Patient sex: M
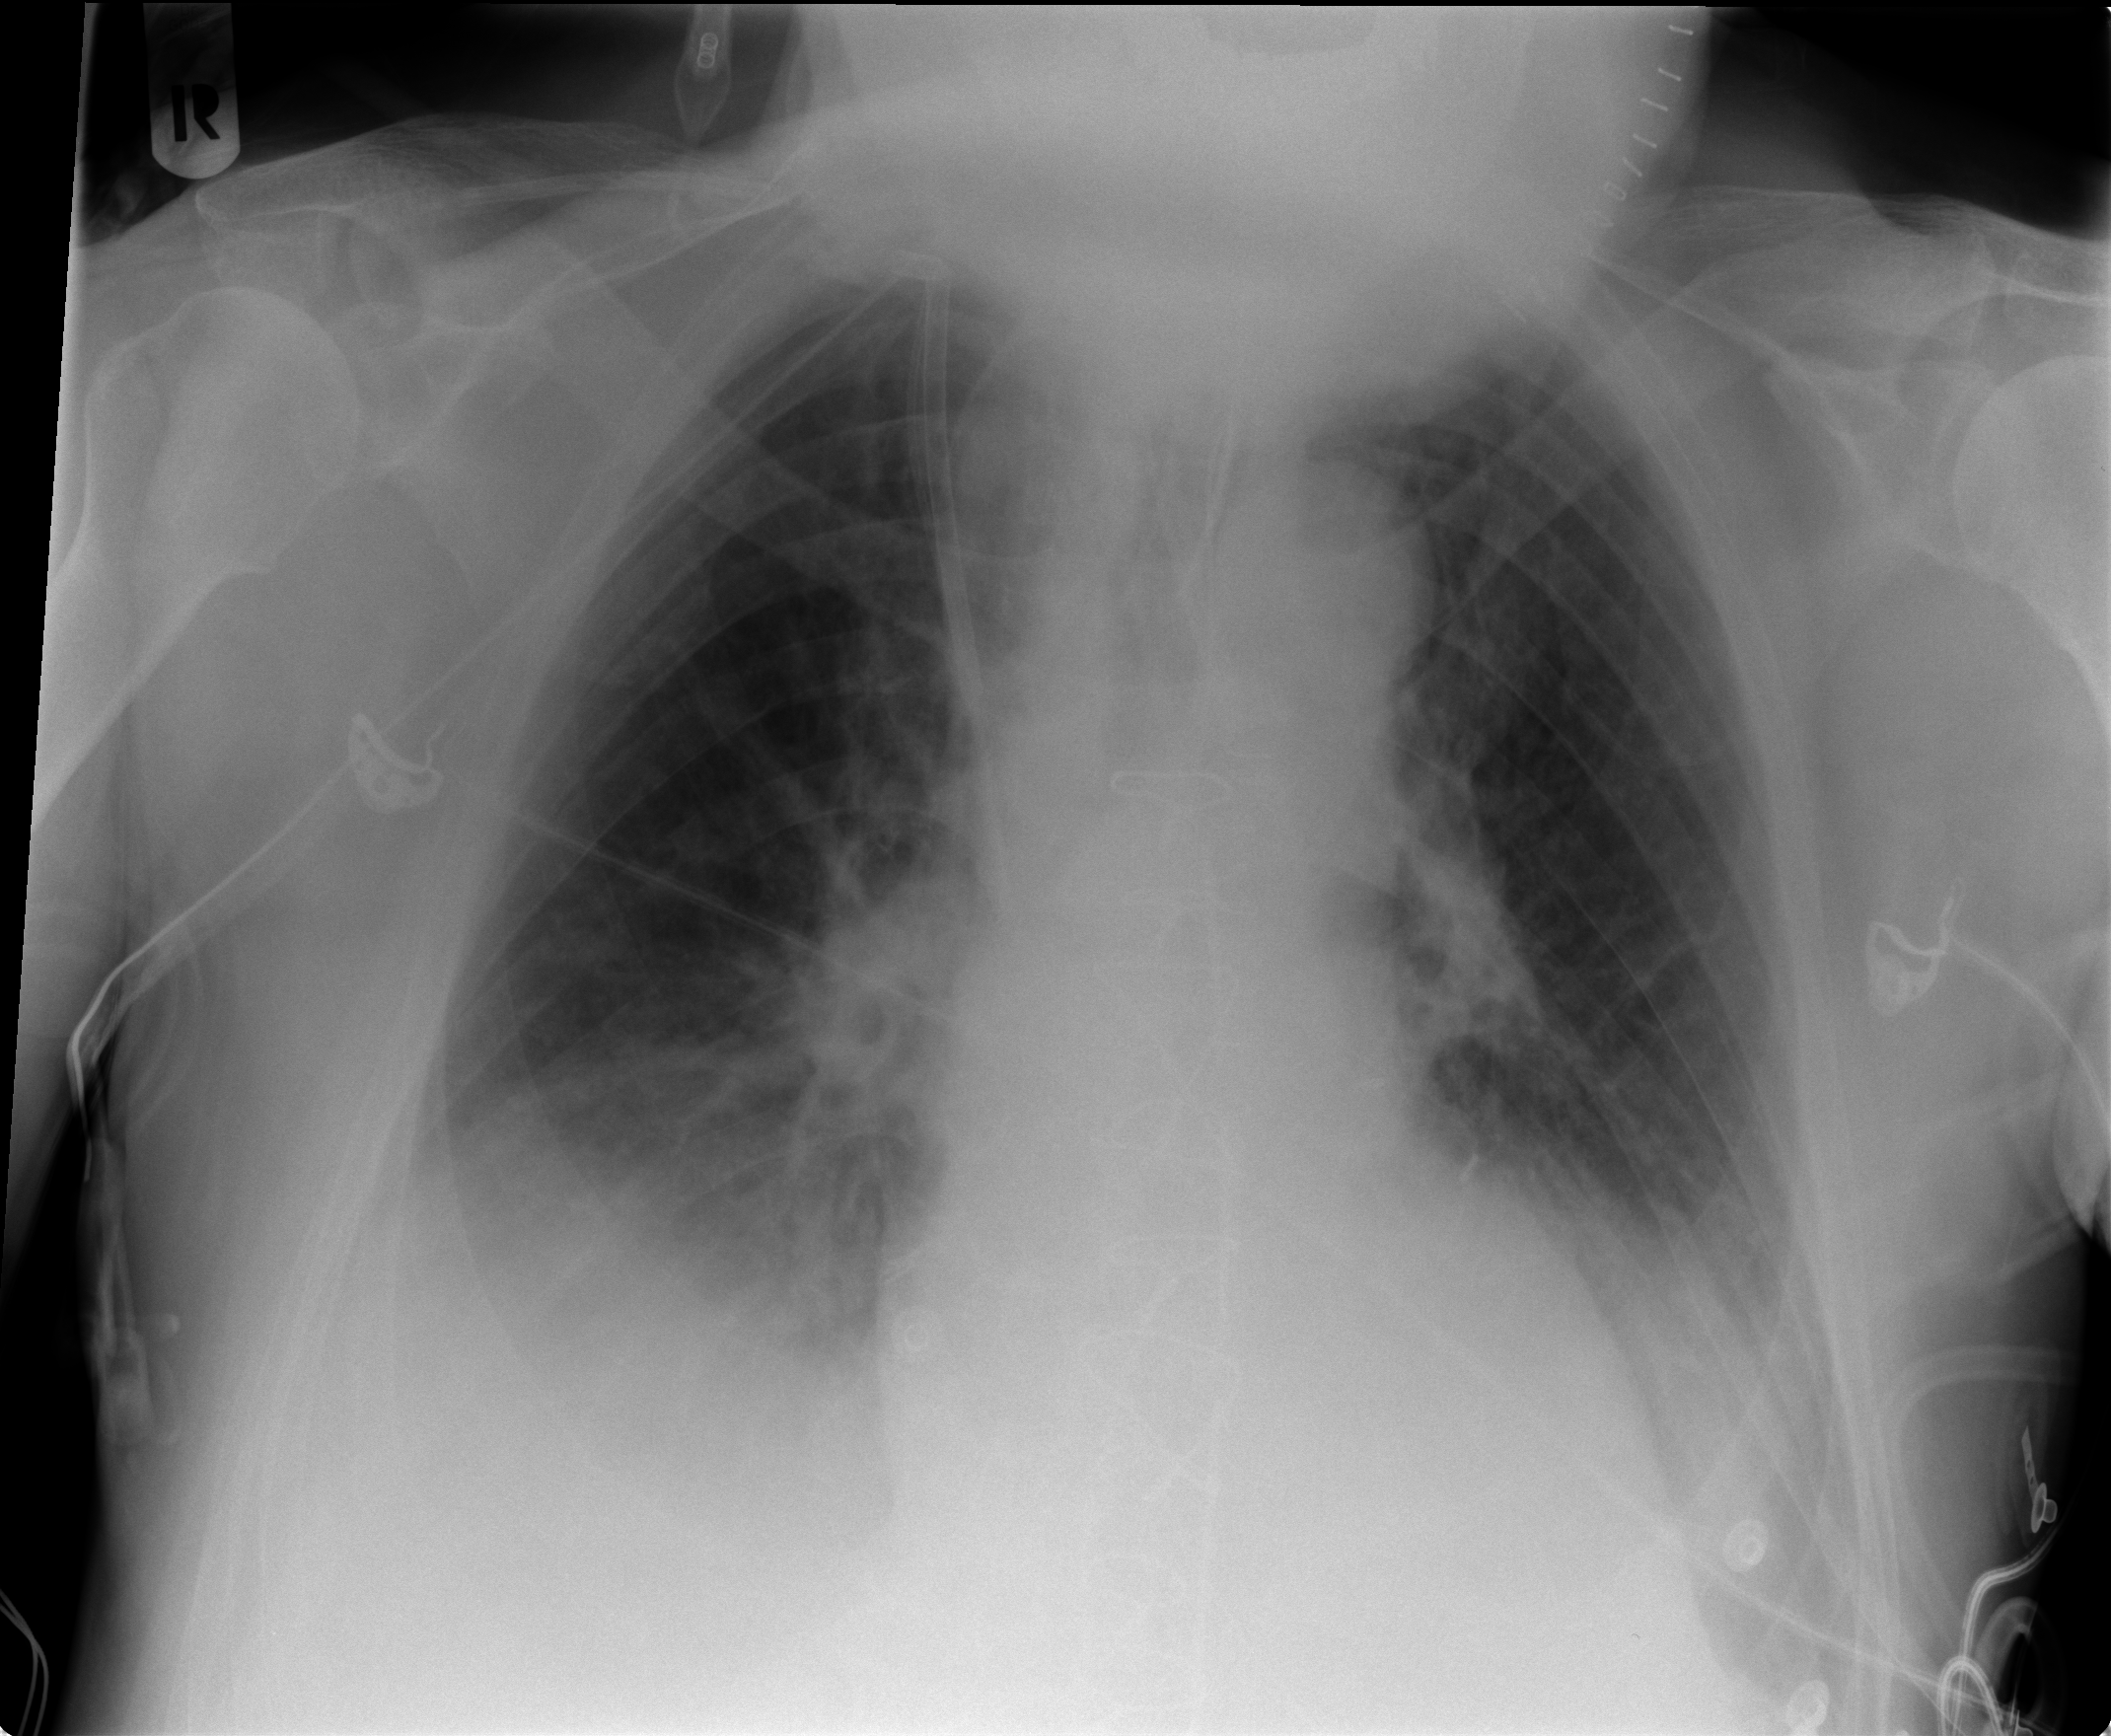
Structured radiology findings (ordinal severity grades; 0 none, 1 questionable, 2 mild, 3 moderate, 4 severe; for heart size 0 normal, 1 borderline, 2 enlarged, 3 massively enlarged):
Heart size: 2
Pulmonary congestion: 2
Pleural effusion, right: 2
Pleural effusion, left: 1
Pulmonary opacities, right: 0
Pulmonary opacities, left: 0
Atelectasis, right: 2
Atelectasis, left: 2